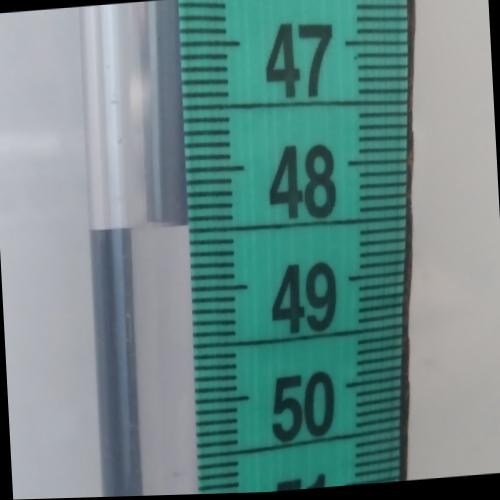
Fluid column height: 48.5 cm